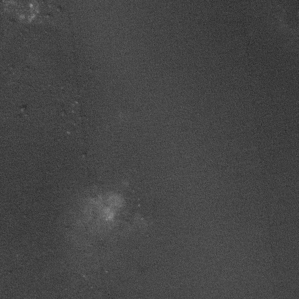
Label: frost